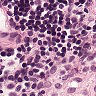
Metastatic tissue present: no